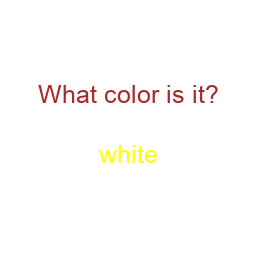
Color: yellow
Color name shown: white
Background color: white
Question text color: brown